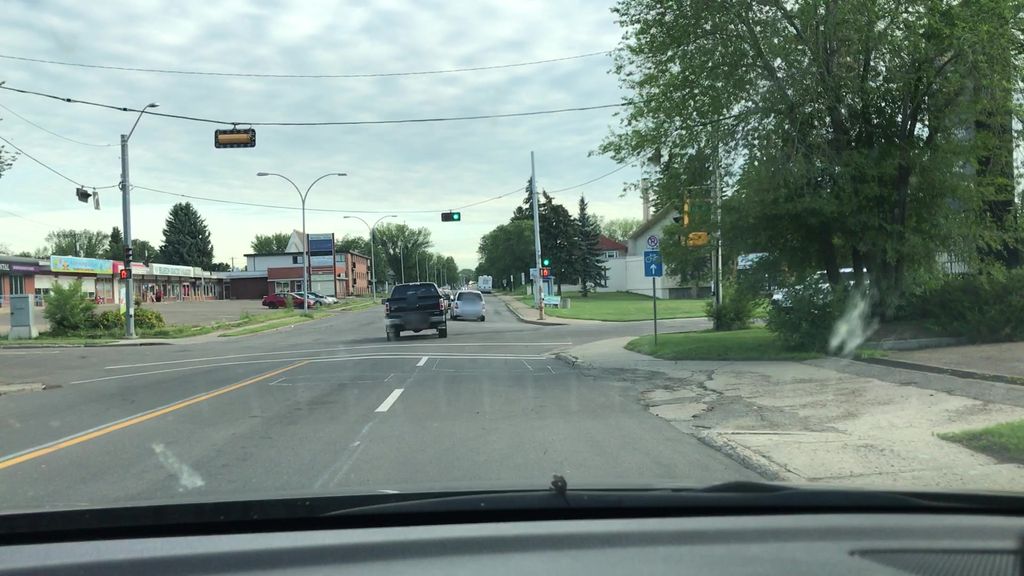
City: edmonton